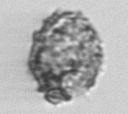
Label: coccolithophorid